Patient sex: M
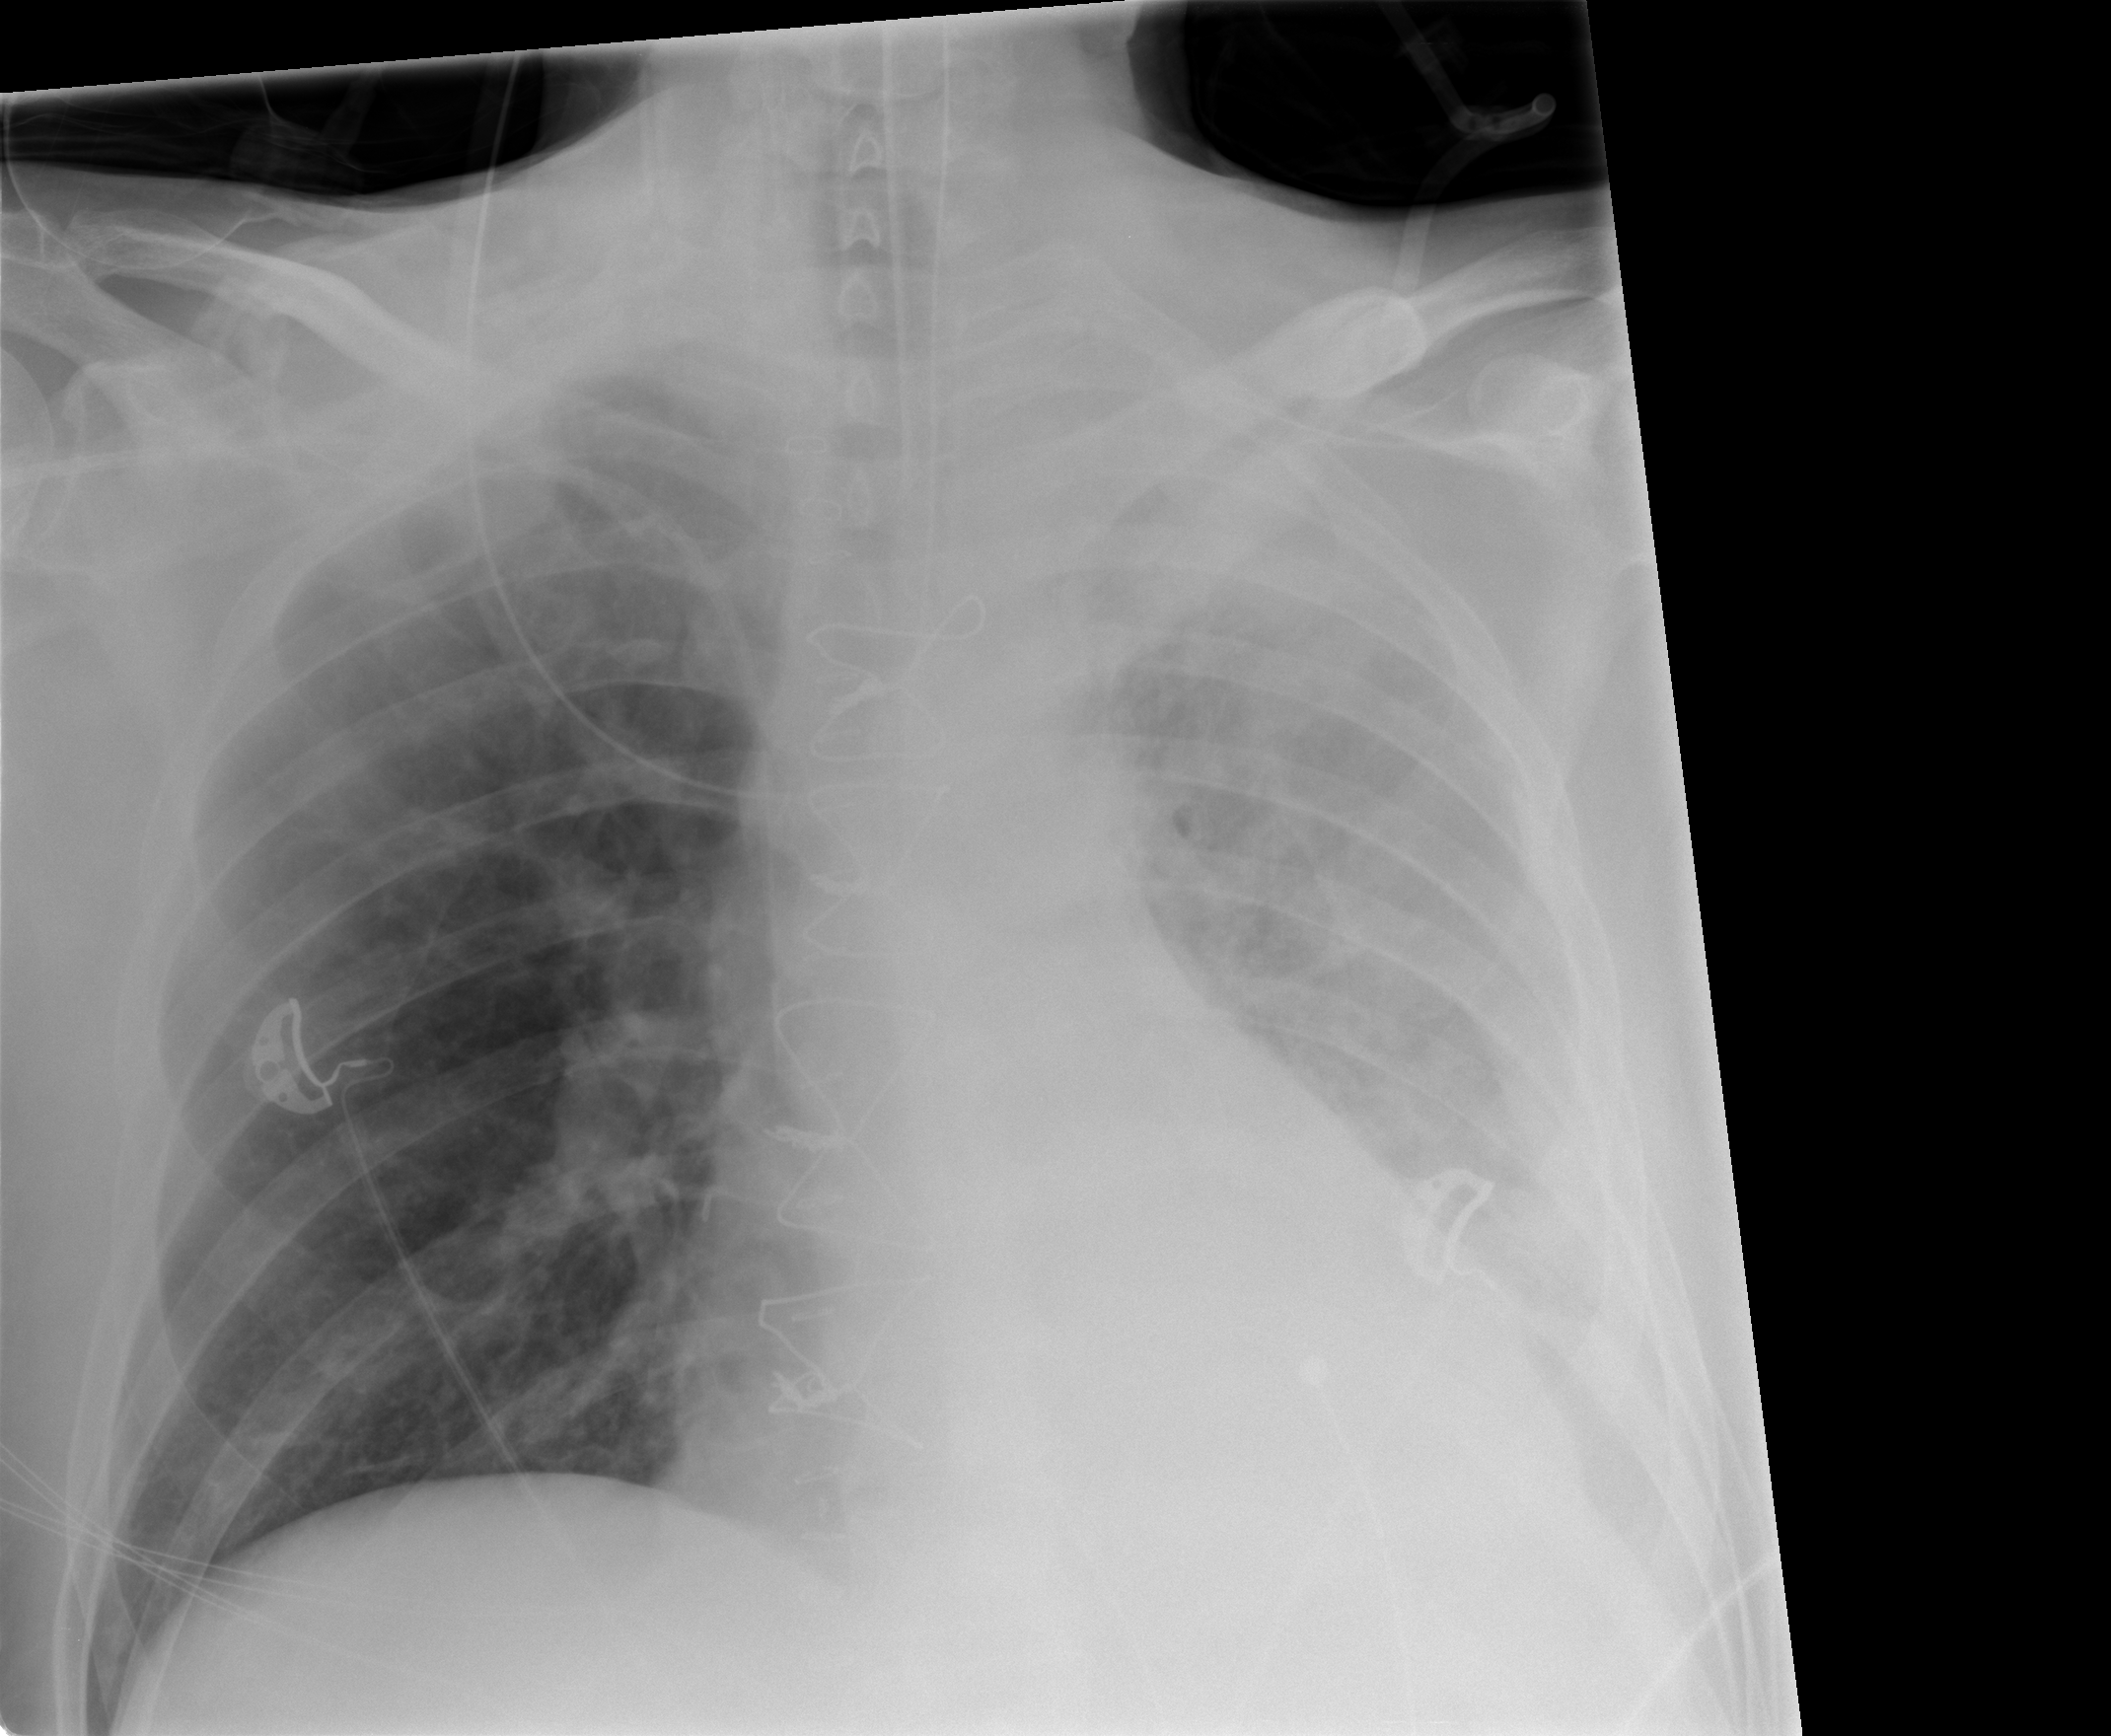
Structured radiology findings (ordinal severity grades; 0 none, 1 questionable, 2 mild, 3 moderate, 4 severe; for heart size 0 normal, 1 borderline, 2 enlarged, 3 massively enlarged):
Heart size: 2
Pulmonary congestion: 2
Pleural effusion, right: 0
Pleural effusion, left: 3
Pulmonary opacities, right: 0
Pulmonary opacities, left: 2
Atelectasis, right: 1
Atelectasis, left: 4